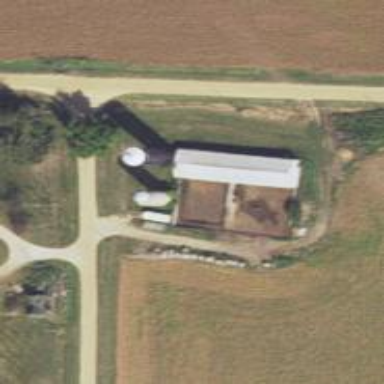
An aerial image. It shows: Silo.